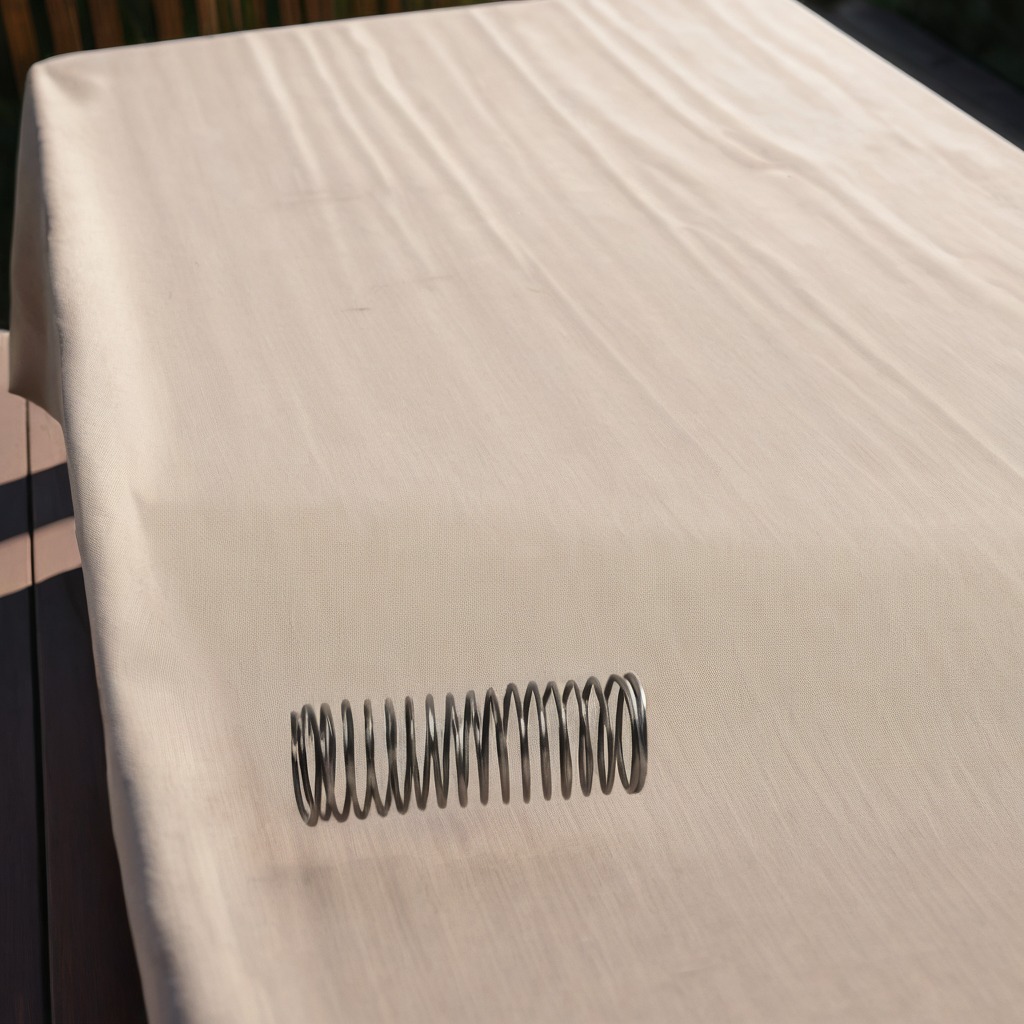
A coiled metal spring lies on a wooden table.